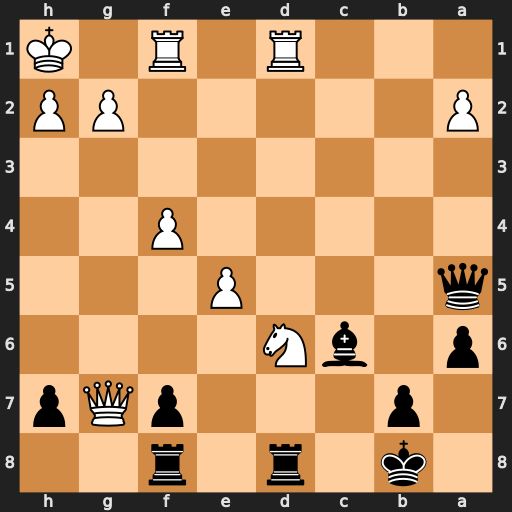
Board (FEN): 1k1r1r2/1p3pQp/p1bN4/q3P3/5P2/8/P5PP/3R1R1K
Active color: b
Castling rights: -
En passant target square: -
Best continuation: Rg8 Qxg8 Rxg8